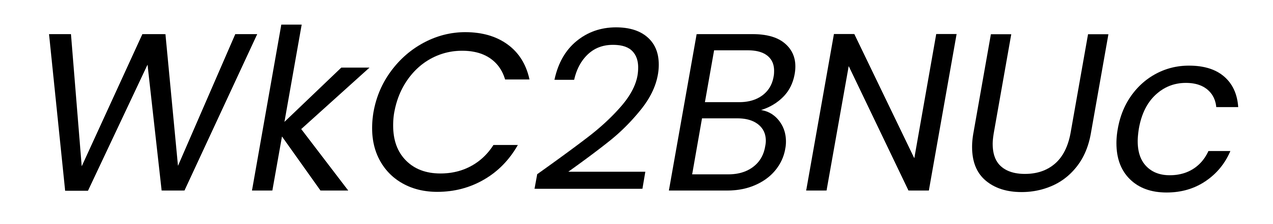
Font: Poppins-Italic